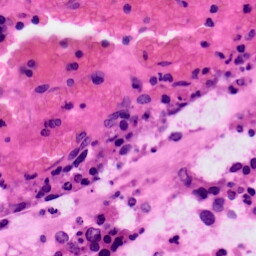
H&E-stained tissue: Colon